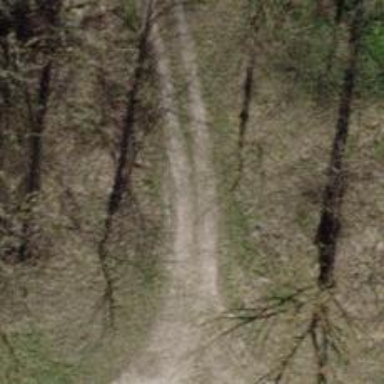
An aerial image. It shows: Unpaved track with grade3 tracktype.